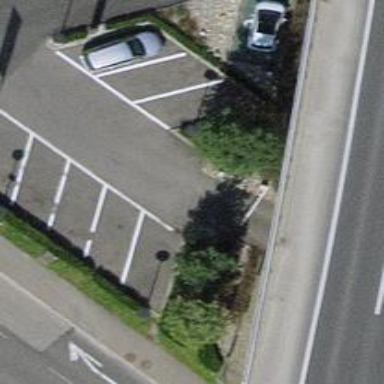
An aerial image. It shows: Road serving as parking aisle.